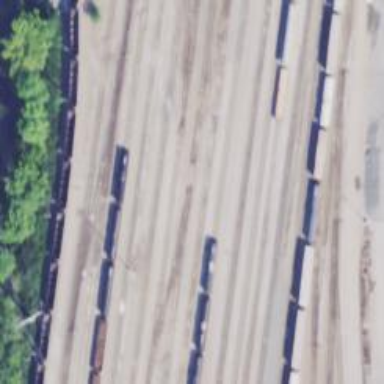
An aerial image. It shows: Railway yard used for servicing trains.